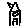
Label: house